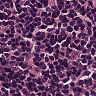
Metastatic tissue present: no